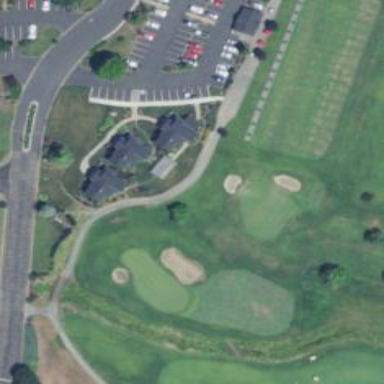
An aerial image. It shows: Golf tee.